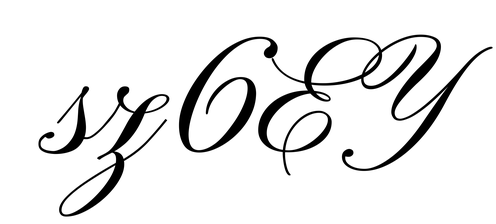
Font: PinyonScript-Regular